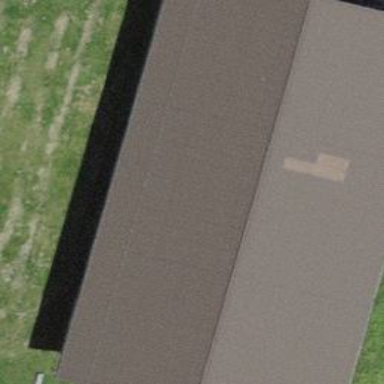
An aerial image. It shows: Barn.